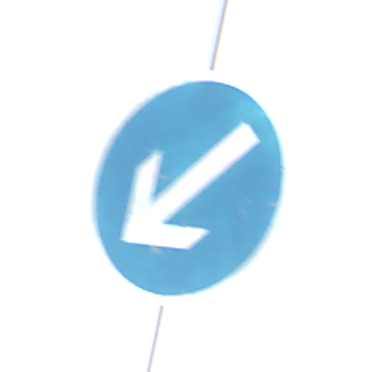
Verkehrszeichen: VorgeschriebeneVorbeifahrtLinks
Umgebung: Outdoor, Nature
Tageszeit: MorningAfternoon
Wetter: Clear
Licht: Natural
Jahreszeit: NotSpecified
Kontrast: HighContrast